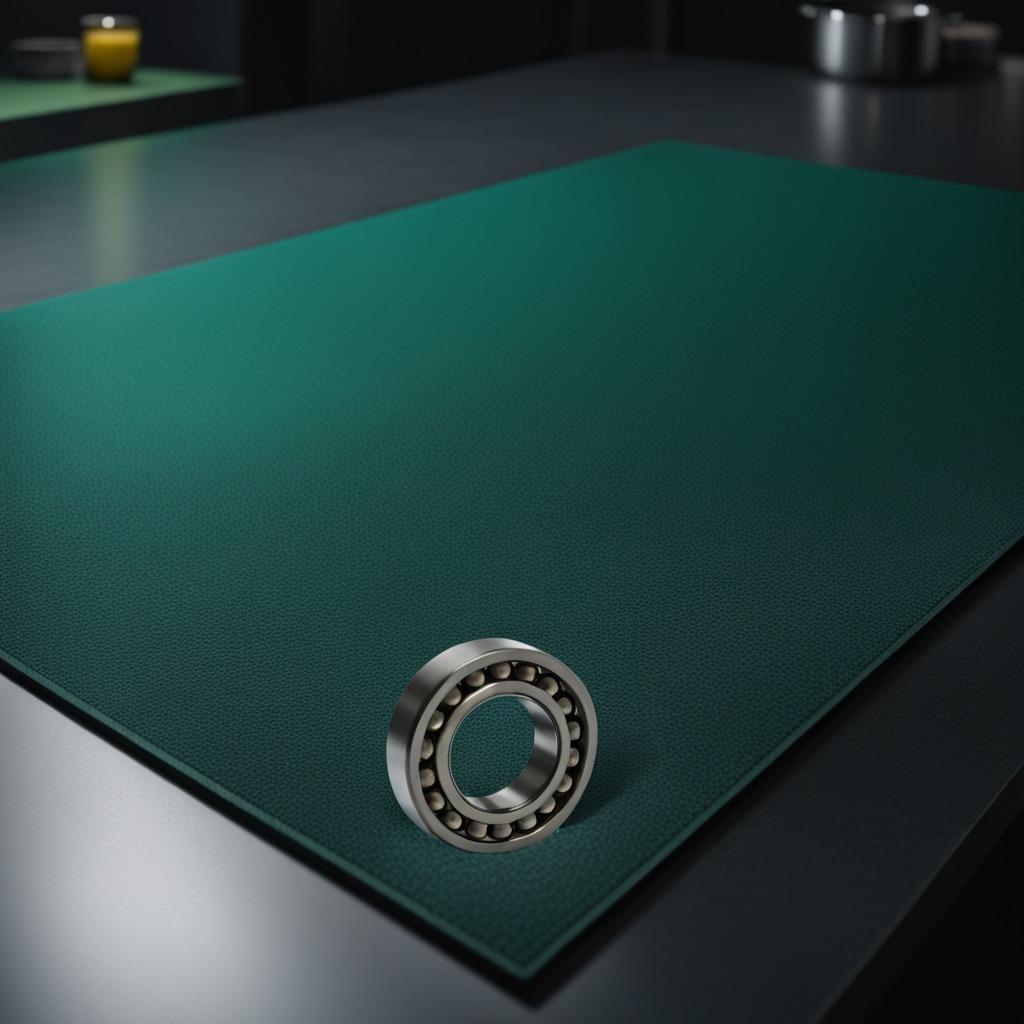
A metal ball bearing is lying on a green rubber mat on a clean granite tabletop inside a workshop at night dim ambient light soft shadows worn but beneath the mat